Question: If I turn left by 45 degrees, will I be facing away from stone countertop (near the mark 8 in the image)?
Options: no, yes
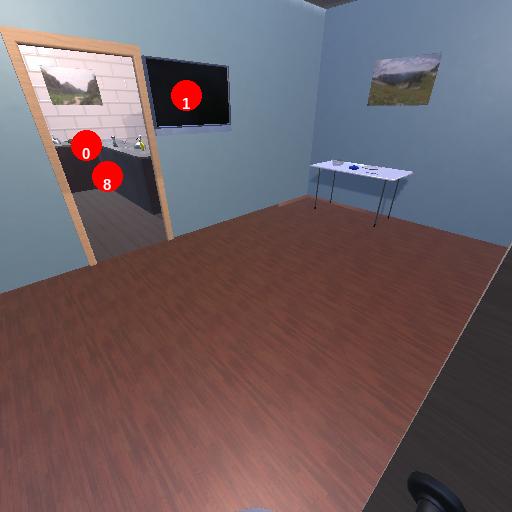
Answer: no